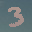
Label: 3